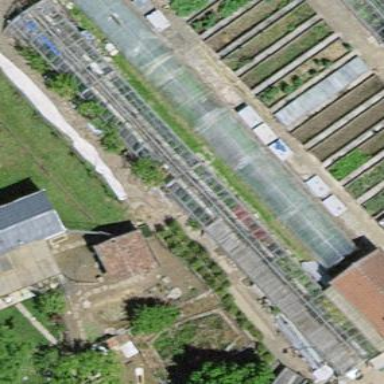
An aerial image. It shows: Greenhouse.